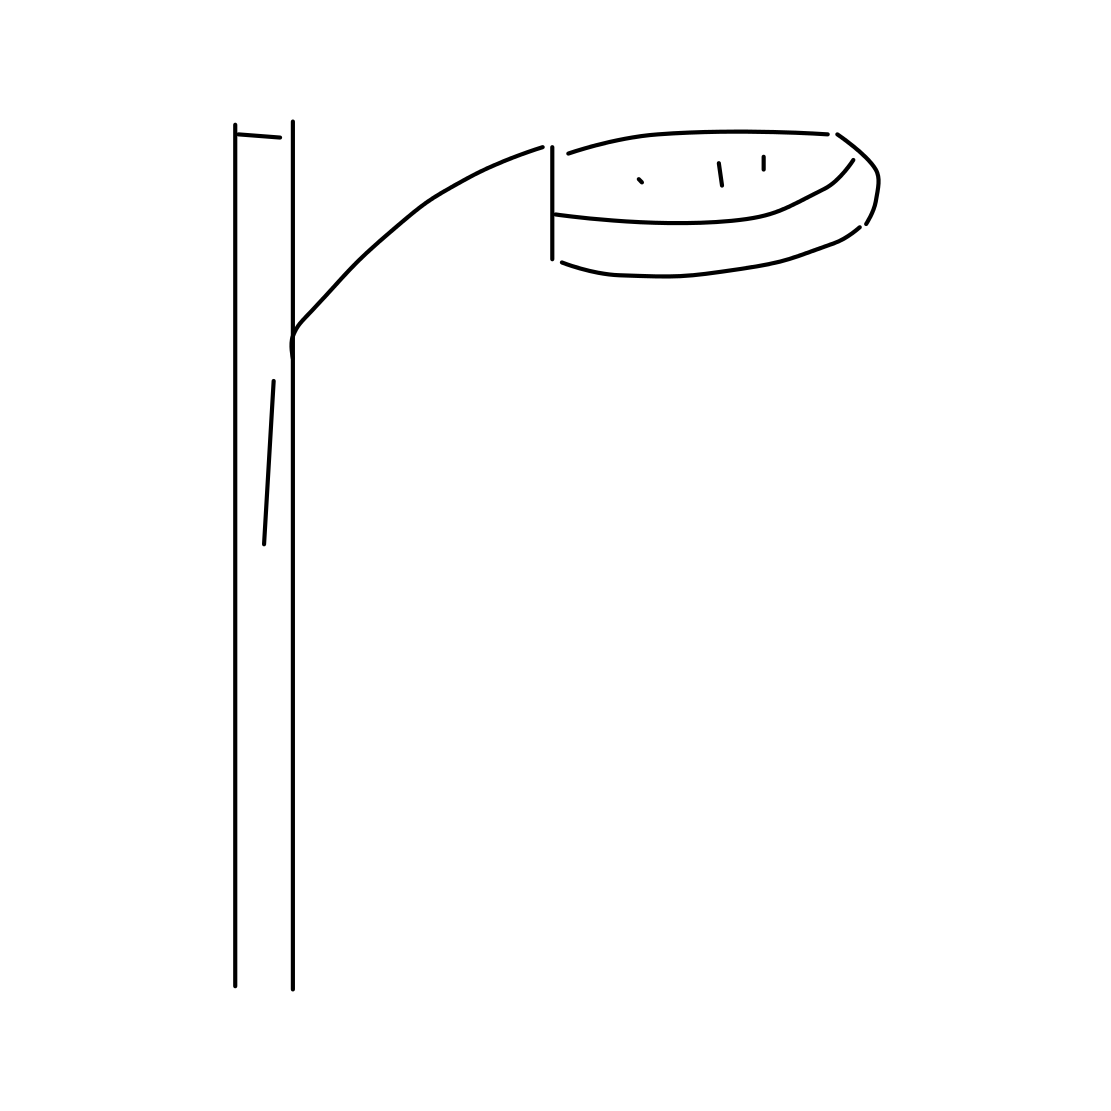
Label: streetlight